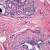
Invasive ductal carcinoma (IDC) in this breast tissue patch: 0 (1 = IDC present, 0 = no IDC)